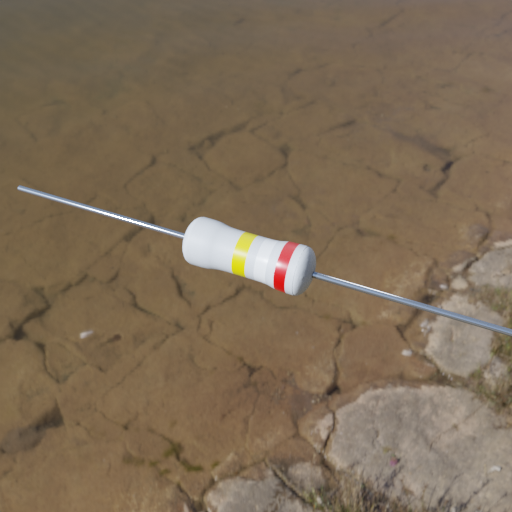
Resistor colour bands (in order): yellow, white, red